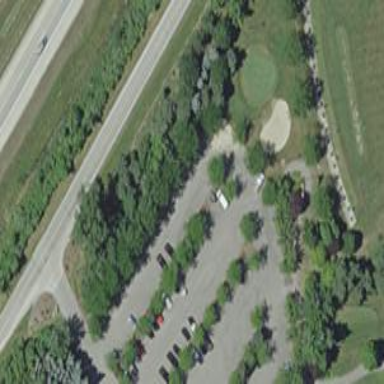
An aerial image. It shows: Service road used as golf cart path.